Current action and preconditions to check: trajectory_clear

Your task: For each precondition in the list above, predict whether it will hold at this action.

Consider the current scene as observed from the mobile robot's camera, and analyze the predicted future states of all dynamic agents (e.g., people, animals, vehicles, or any moving entities) within the NEXT SECOND.

IMPORTANT: Only answer "very likely" if you are absolutely certain—based on strong, clear evidence—that a dynamic agent will violate the precondition in the predicted future state. Do NOT answer "very likely" for unlikely, ambiguous, or low-probability risks.

Ask yourself for each precondition: Is there a high probability, with clear and convincing evidence, that the predicted future states of any dynamic agent will interfere with the predicted future state of the currently executing action within the NEXT SECOND, causing that precondition to fail?

Assess the risk level based on these predictions. Use "likely" or "very likely" if motions create a clear risk of interference.

Use "neutral" or "improbable" if agents are nearby but their predicted paths are clearly diverging or non-conflicting.

Failure Risk Categories: "very improbable", "improbable", "neutral", "likely", "very likely"

Answer Format: Output ONLY the probability_of_failure value from these categories: "very improbable", "improbable", "neutral", "likely", "very likely"

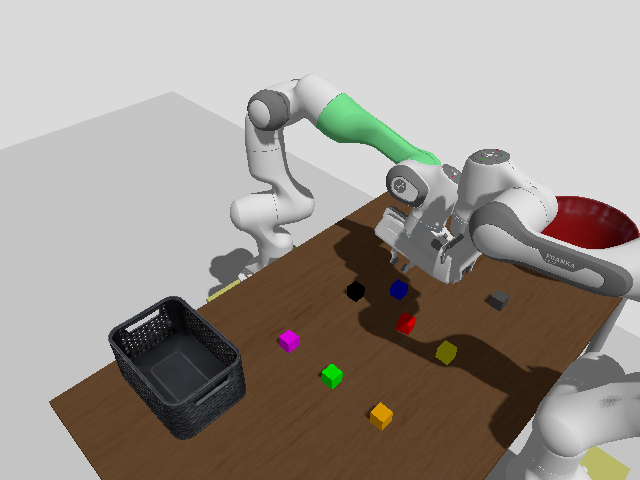

Answer: neutral